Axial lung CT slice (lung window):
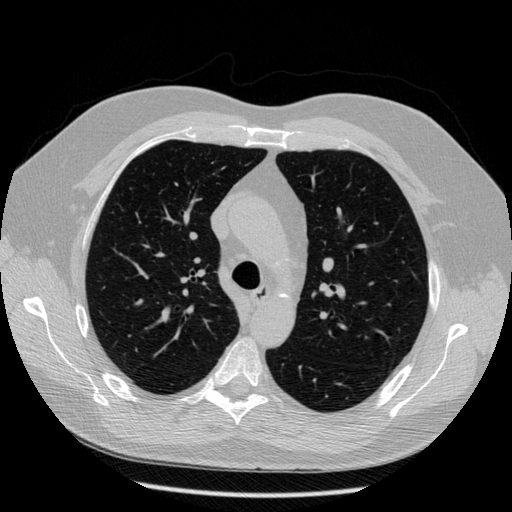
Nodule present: no